Interaction volume radius: 10 \u00c5
Interaction volume height: 35 \u00c5
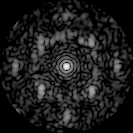
Disorder parameter: 0.5472